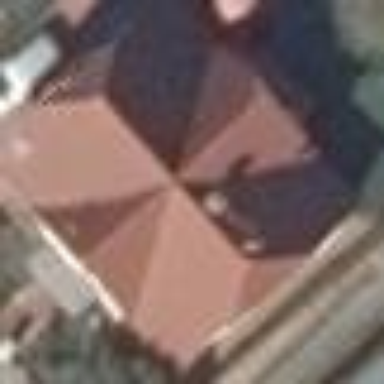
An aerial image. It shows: Detached building with half-hipped roof shape.